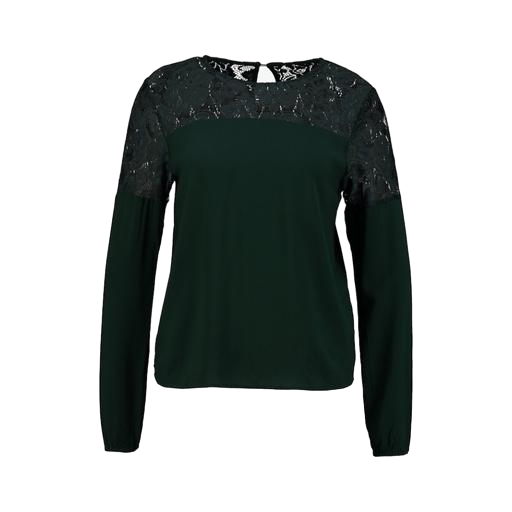
green lace-panel top, lace-yoke t-shirt, green exclusive lace tee, white background